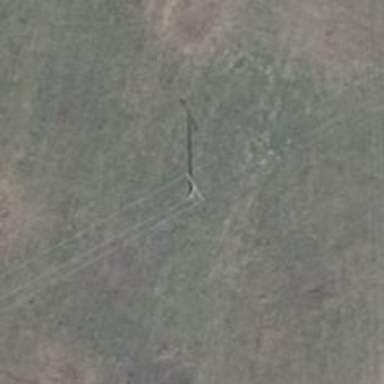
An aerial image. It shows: Power pole.